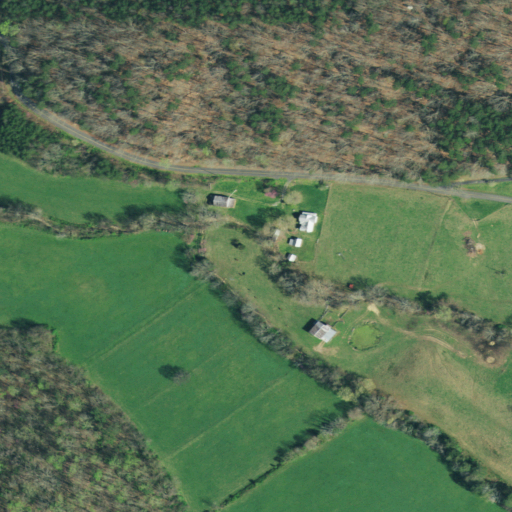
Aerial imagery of valley in Tennessee named Gibson Hollow containing pasture, deciduous forest, open development, mixed forest, evergreen forest, and low intensity development